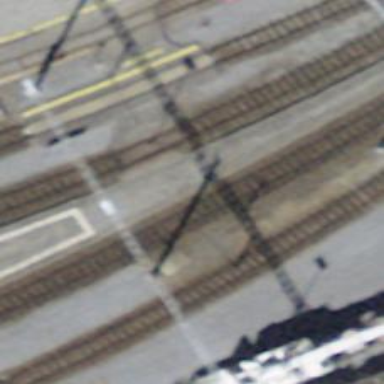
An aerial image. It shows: Narrow-gauge railway with single track. The railway is electrified with contact line.